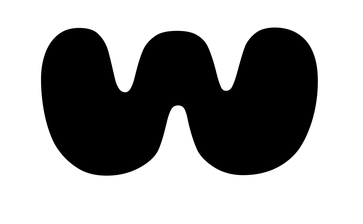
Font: Gluten_ExtraBold